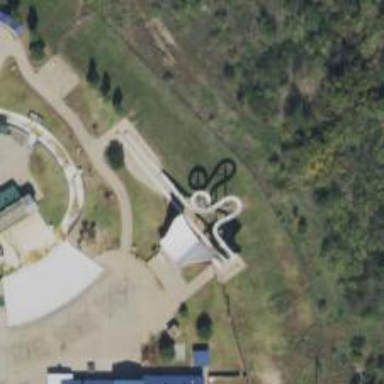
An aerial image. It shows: Water slide attraction.